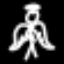
Label: angel